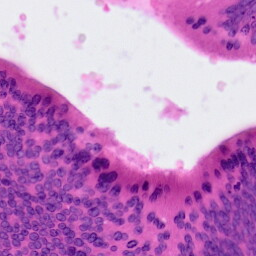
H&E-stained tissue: Colon